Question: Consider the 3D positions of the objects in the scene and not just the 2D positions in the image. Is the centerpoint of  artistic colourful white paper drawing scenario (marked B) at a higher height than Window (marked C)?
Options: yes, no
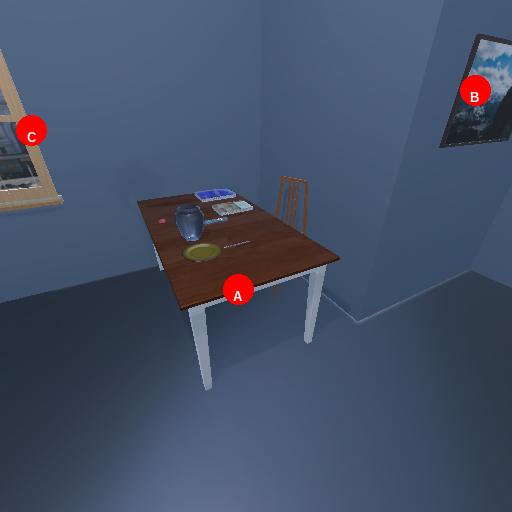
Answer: yes